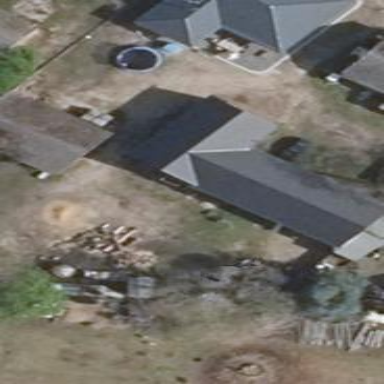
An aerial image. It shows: Gabled building with roof oriented along its structure.